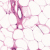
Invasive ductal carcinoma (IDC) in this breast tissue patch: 0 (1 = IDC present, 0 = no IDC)